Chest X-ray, AP view. Patient: 46 years old, sex M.
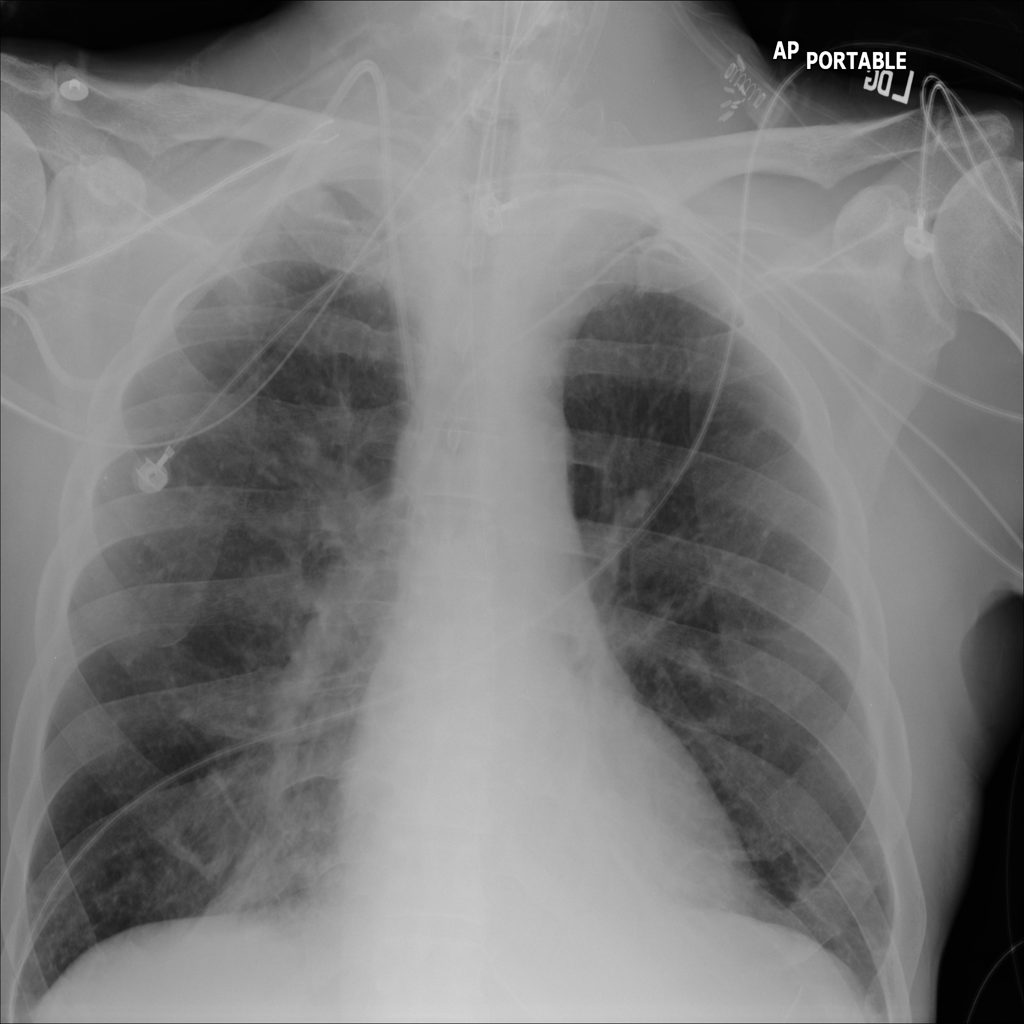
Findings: Consolidation, Effusion